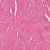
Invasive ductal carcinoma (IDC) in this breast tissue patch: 0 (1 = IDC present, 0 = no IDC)